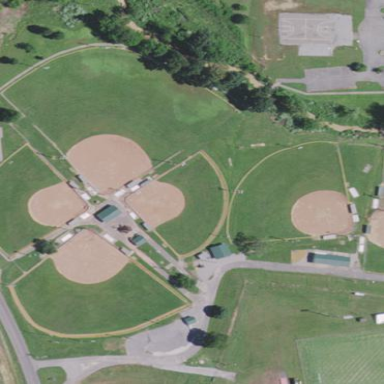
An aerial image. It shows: Softball pitch for leisure land activities.